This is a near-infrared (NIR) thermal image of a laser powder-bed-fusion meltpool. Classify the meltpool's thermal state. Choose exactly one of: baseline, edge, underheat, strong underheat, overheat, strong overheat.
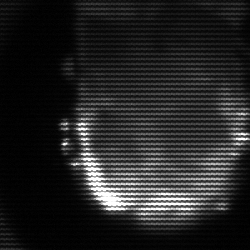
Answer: baseline